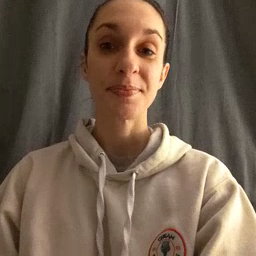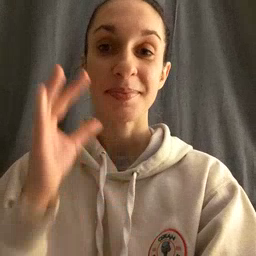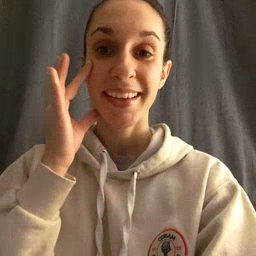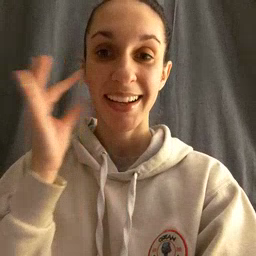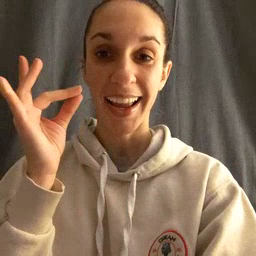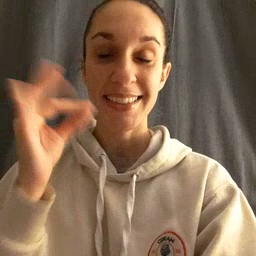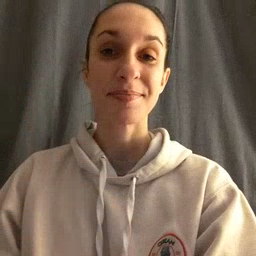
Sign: cat